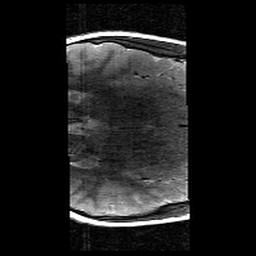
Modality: T2w
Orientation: axial
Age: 9
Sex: male
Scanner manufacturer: siemens
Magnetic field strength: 3 T
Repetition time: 9.23 s
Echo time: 0.067 s